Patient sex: F
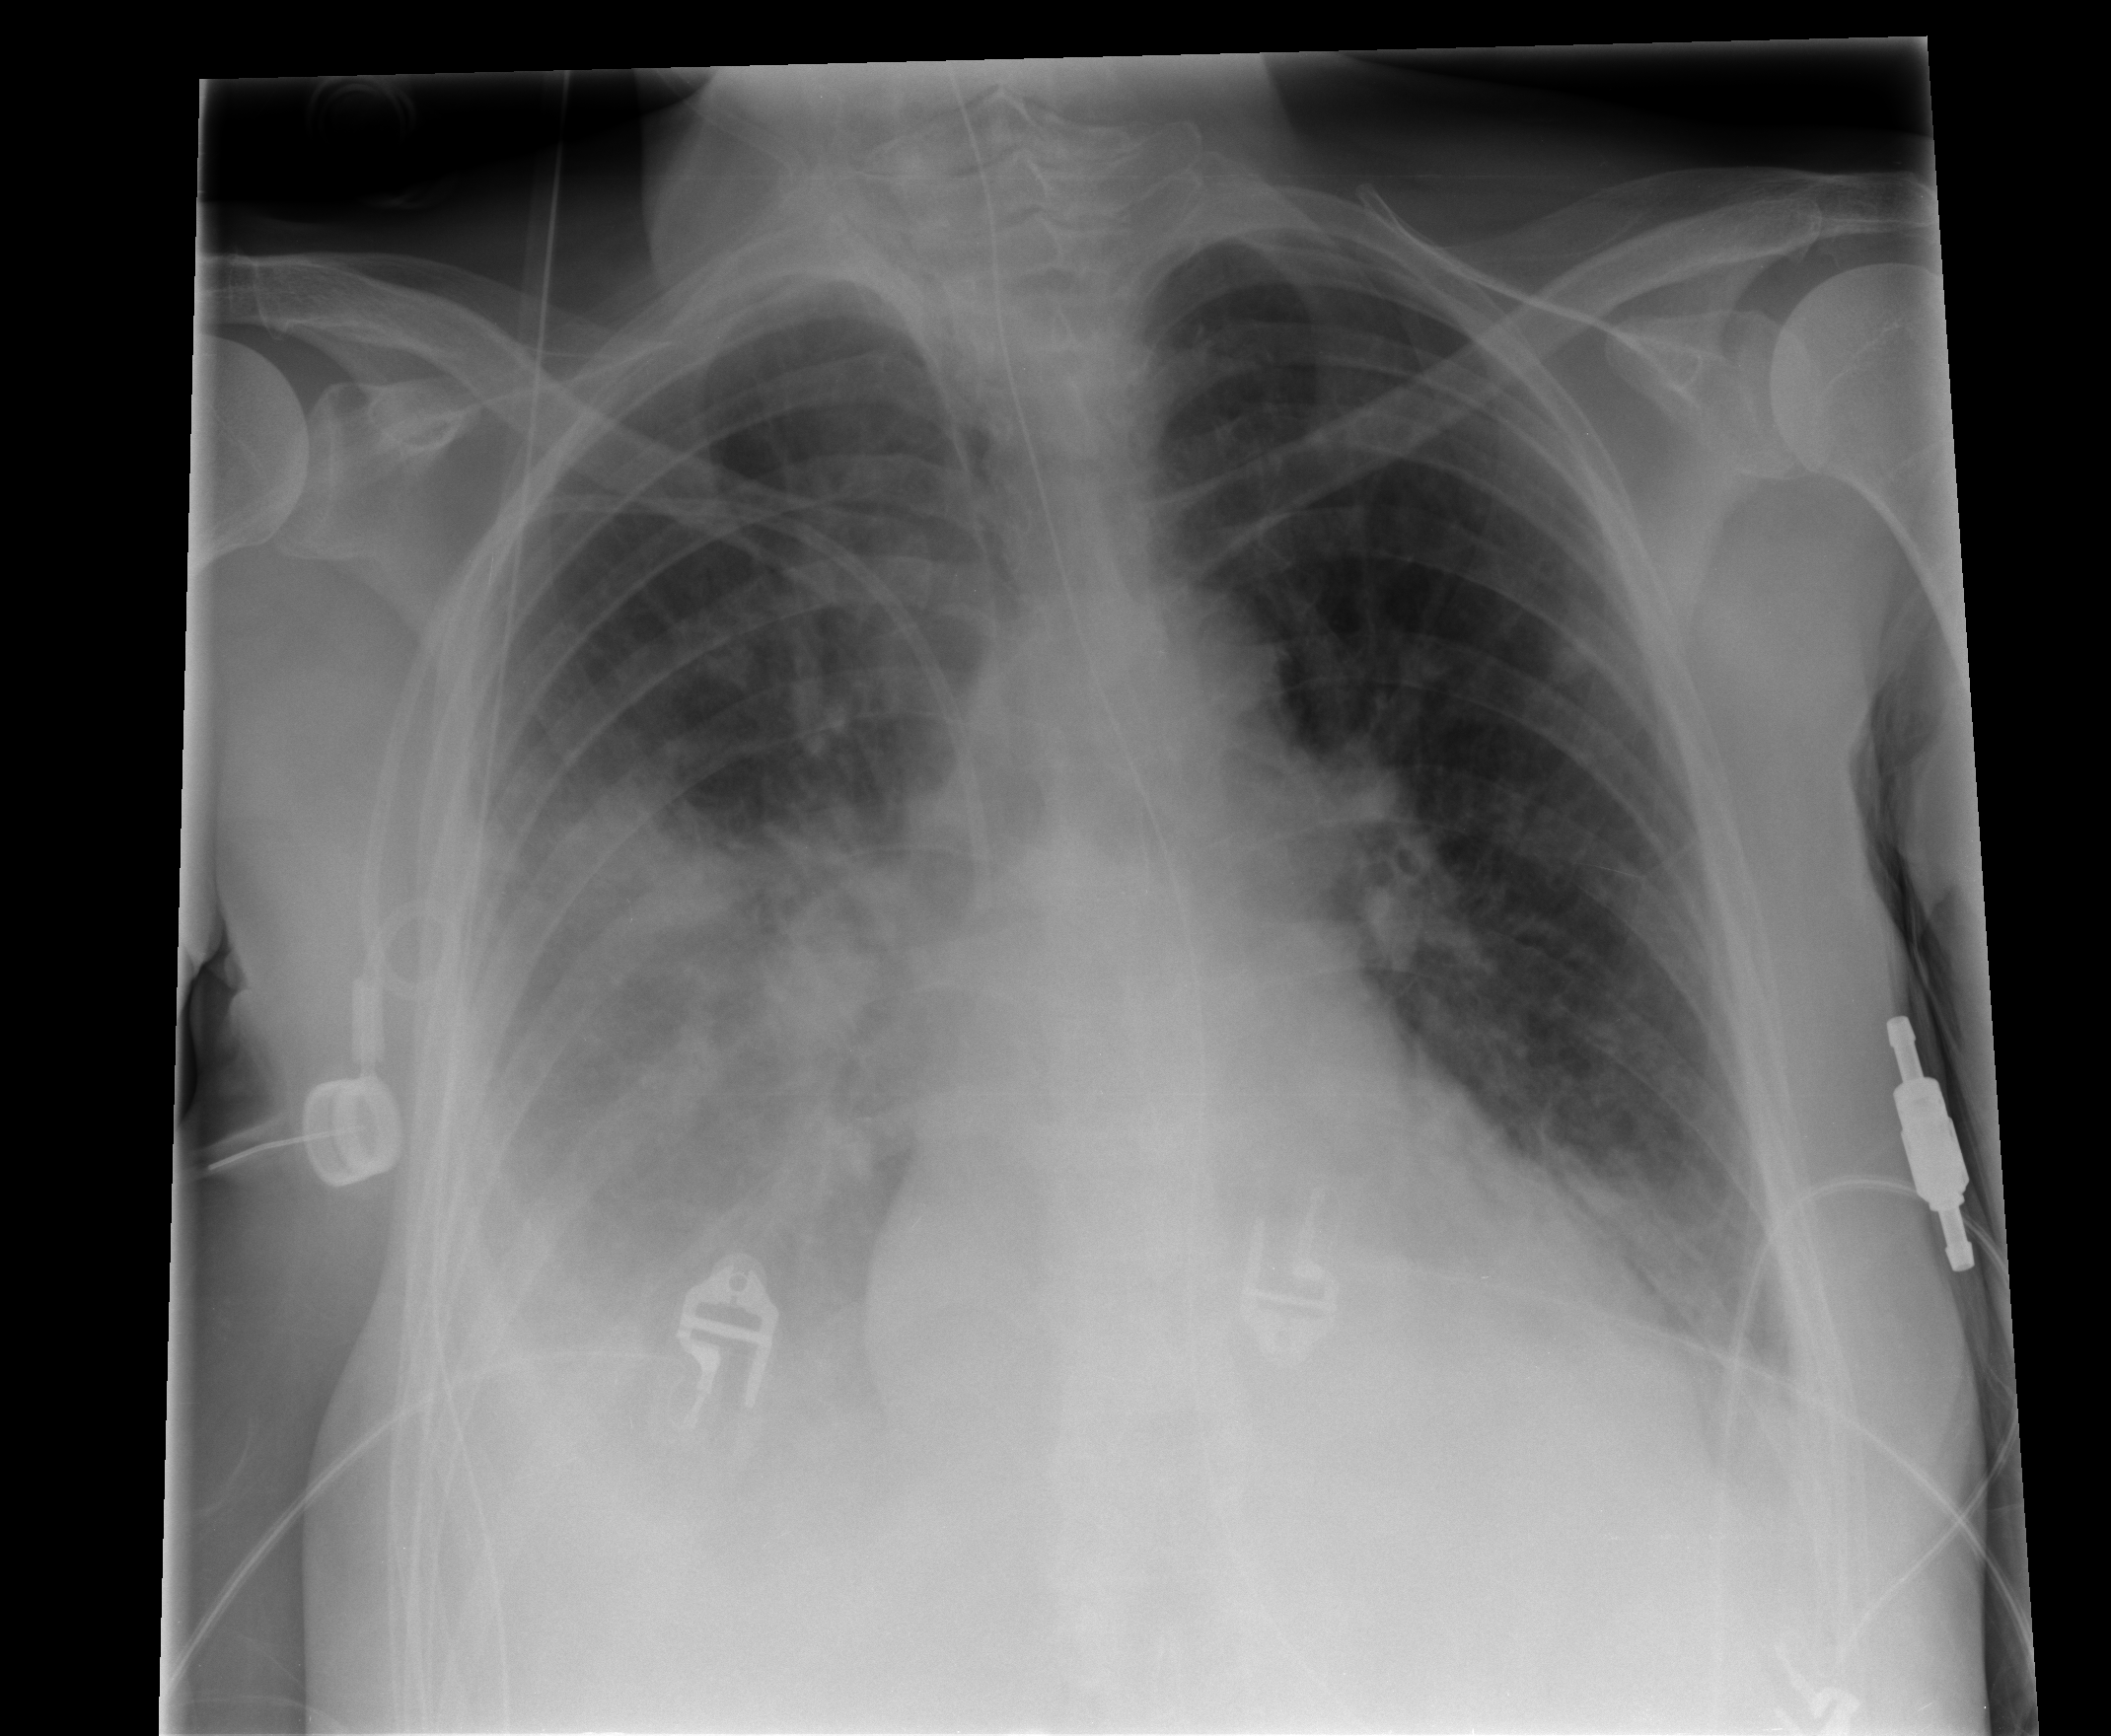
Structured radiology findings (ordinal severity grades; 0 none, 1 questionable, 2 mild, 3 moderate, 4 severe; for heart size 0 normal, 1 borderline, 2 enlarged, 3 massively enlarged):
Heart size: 1
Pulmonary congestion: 3
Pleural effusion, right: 2
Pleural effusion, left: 2
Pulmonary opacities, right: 3
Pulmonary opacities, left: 2
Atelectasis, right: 2
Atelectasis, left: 2